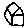
Label: house